Question: I want to get a button with short lines on 'UINavigationBar'.
Please, see that on this image:

What is it? How to get it?
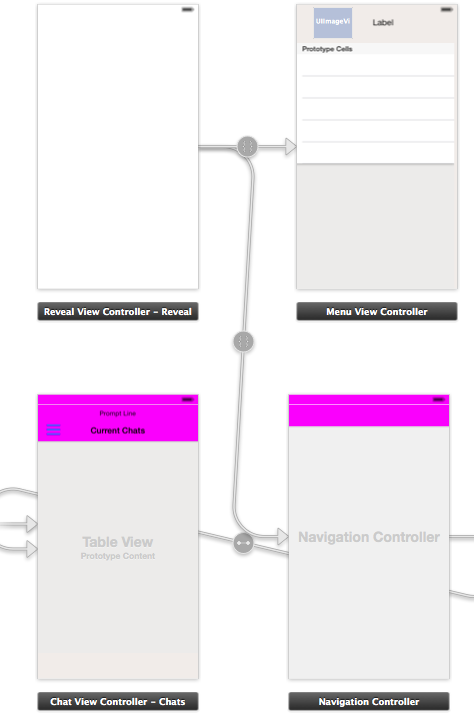
Answer: You'll want to instantiate a 'UIBarButtonItem' with a custom view.
'''
UIButton *button = [UIButton buttonWithType:UIButtonTypeCustom];
button.frame = CGRectMake(0, 0, 24, 24);
[button setImage:[UIImage imageNamed:@"your_image_filename"] forState:UIControlStateNormal];
[button addTarget:self action:@selector(buttonTappedMethod) forControlEvents:UIControlEventTouchUpInside];
UIBarButtonItem *barButtonItem = [[UIBarButtonItem alloc] initWithCustomView:button];
[self.navigationItem setLeftBarButtonItem:barButtonItem];
'''
This creates a 'UIButton' with a supplied image. That 'UIButton' is then set as a custom view for a 'UIBarButtonItem'. Then, just set the barButtonItem on your navigation item.